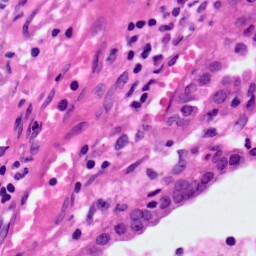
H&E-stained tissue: Lung